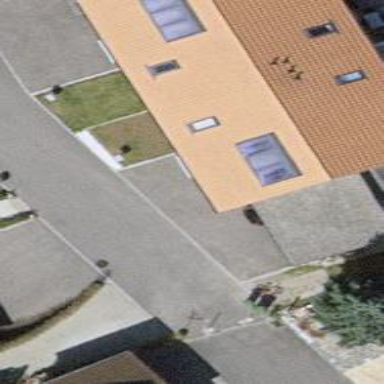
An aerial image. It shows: Residential building with gabled roof.